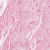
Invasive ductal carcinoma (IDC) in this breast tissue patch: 0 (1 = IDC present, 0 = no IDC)